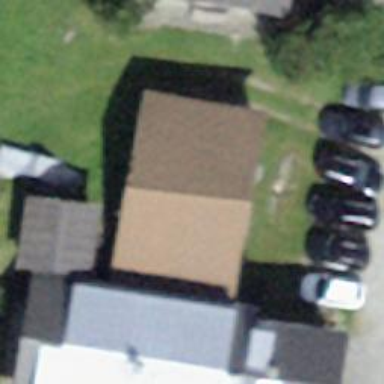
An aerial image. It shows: Shed.